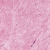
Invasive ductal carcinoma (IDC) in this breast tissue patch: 0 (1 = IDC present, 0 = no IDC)